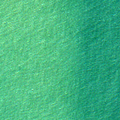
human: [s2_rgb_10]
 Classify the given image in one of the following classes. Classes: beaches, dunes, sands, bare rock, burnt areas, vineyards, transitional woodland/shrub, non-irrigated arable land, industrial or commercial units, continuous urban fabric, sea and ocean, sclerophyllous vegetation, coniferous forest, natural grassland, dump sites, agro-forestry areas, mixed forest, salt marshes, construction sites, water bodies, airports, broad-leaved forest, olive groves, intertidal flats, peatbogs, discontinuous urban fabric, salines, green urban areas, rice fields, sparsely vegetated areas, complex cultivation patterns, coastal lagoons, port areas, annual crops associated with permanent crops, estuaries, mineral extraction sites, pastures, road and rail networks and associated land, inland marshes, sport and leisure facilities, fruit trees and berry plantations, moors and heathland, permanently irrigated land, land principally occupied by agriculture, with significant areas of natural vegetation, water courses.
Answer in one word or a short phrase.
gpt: sea and ocean